Question: I have written following python program to perform a BFS for the given graph, but after execution it gives the error : . What is wrong in my code?
'''
output=[]
graph = {
1:[2,3,4],
2:[5,6],
5:[9,10],
4:[7,8],
7:[11,12]
}
def bfs(graph,root):
queue = []
visited=set()
queue.append(root)
visited.add(root)
output.append(str(root))
while not(queue==[]):
for item in graph[root]:
if item not in visited:
queue.append(item)
output.append(str(item))
visited.add(item)
root=queue.pop(0)
bfs(graph,1)
print(" ".join(output))
'''
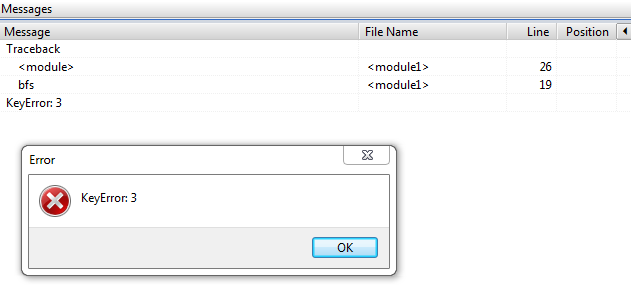
Answer: You're adding nodes to your queue to search from that aren't in 'graph', and not checking they're in 'graph' before trying to look them up. You can fix this by rewriting your 'while' loop as:
'''
while not(queue==[]):
for item in graph[root]:
if item not in visited:
if item in graph:
queue.append(item)
output.append(str(item))
visited.add(item)
root=queue.pop(0)
'''
(Alternatively, you could pre-populate 'graph' with all of the unused keys from 1-12 with an empty list as the value.)